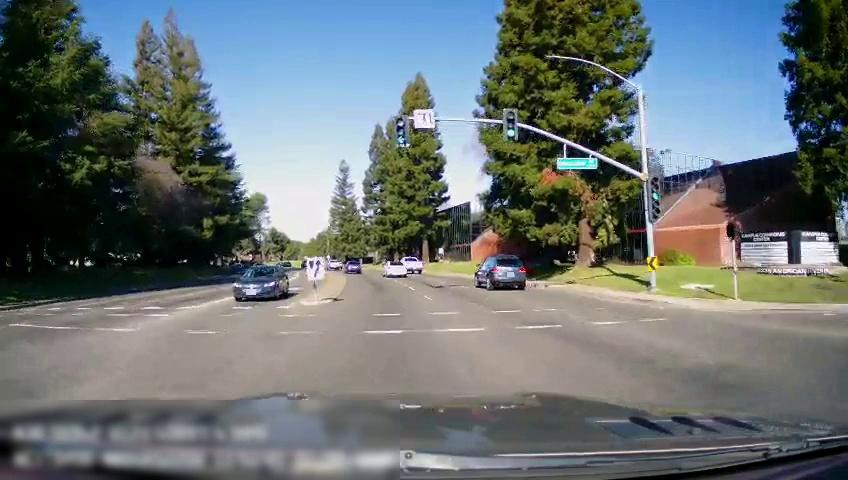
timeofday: Day
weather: Sunny
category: Drivable Space
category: Drivable Space
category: Vehicles | Car
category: Vehicles | Car
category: Vehicles | Truck
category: Vehicles | Car
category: Vehicles | SUV
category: Vehicles | Truck
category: Lanes | Current Lane
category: Lanes | Opposite Lane
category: Traffic | Signs
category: Traffic | Lights
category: Traffic | Signs
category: Traffic | Lights
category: Traffic | Signs
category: Traffic | Lights
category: Traffic | Lights